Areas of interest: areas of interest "Hospital"
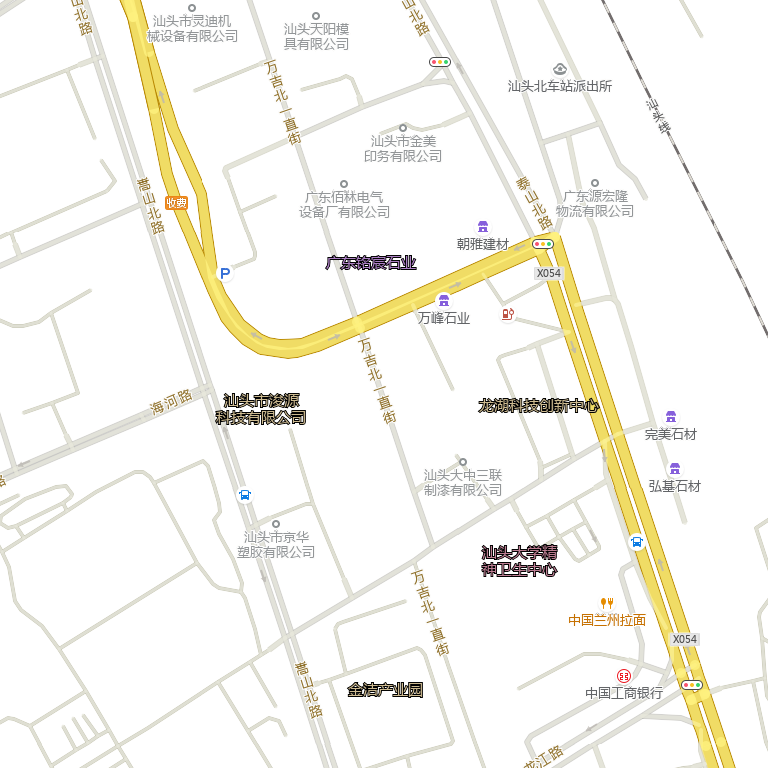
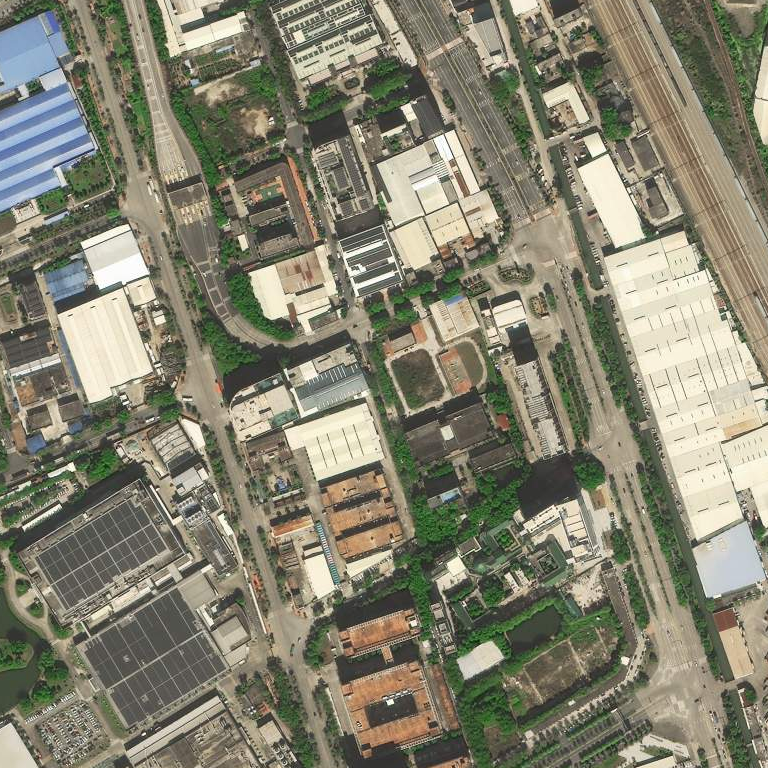